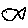
Label: fish